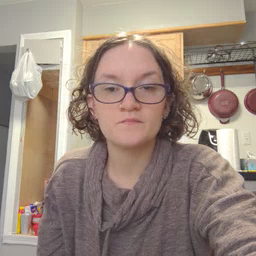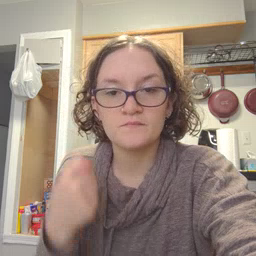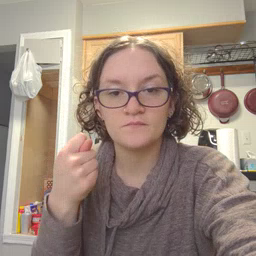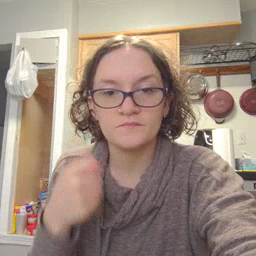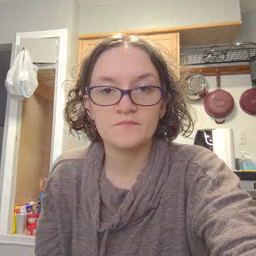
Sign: toy